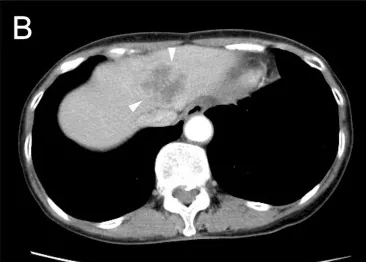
Diagnostic images during metachronous liver recurrence diagnosis. And a hypovascular tumor (arrowheads) with peripheral enhancement in segment IV.
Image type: radiology (ct)